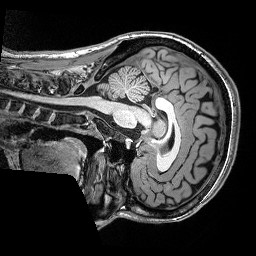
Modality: T1w
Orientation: sagittal
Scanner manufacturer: siemens
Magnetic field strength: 3 T
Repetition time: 2.5 s
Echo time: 0.00343 s